Chest X-ray:
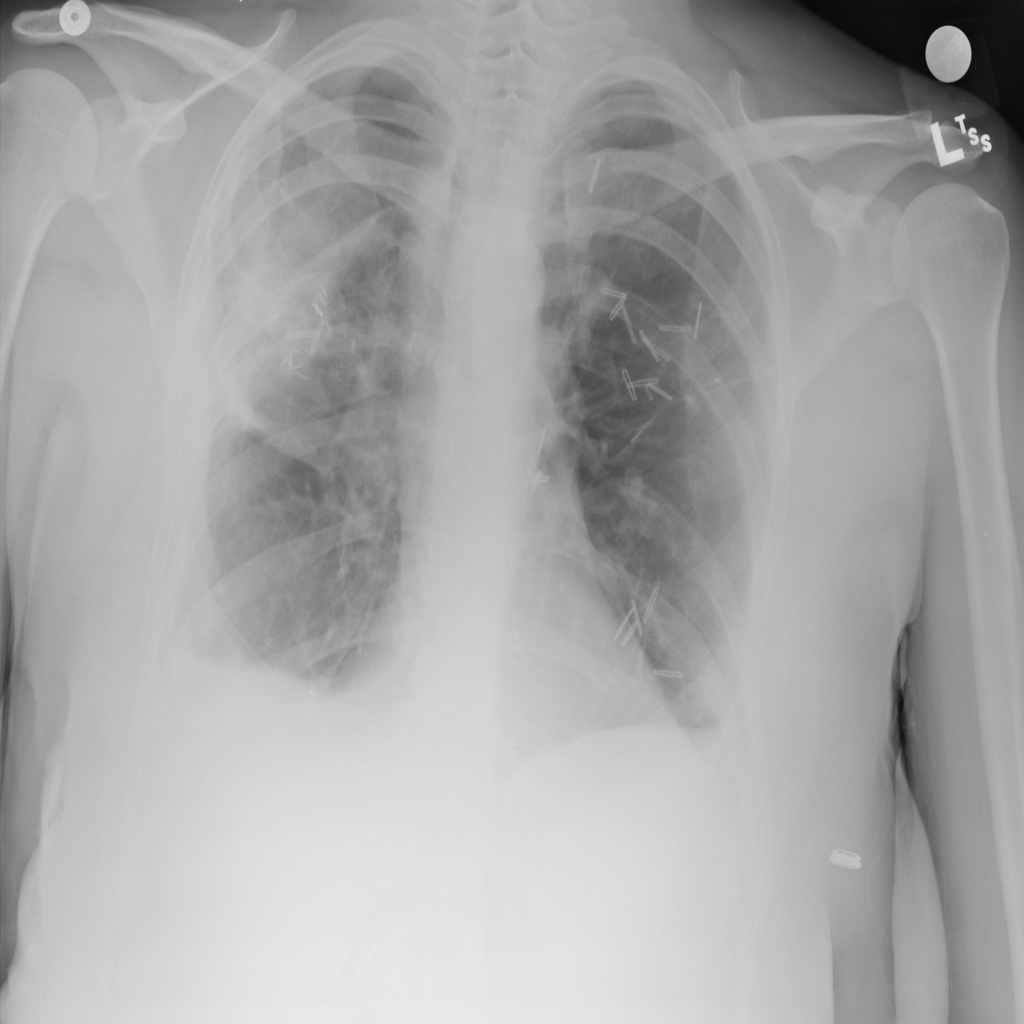
Findings: Pneumothorax, Consolidation, Effusion
No abnormal finding: no